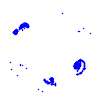
Particle: kaon